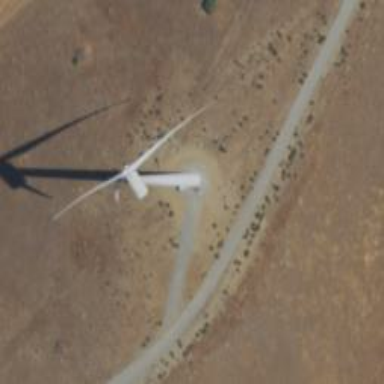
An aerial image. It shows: Wind generator powered by wind. The generator type is horizontal axis and it uses wind turbines.